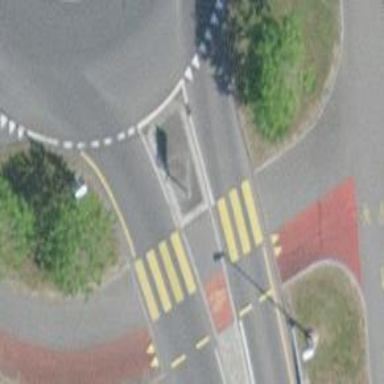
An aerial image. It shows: Pedestrian crossing with zebra markings on footway.